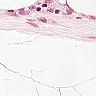
Metastatic tissue present: no